Question: I'm beginner in 'ASP.Net'.I'm know developing the small project for searching data from DB.
I use ASP.Net web form and ADO.Net.I would like to show the data list like stackoverflow because I don't want to use 'GridView'.
I've some data fields to show example.
- - - -
Please check out my screen shoot now I use 'Literal' for draft.

so Please point to me what control I should use and that control will attach with 'Pager' for the data list.
Important: Please let me know how to make layout template for the data list (Details)
Thanks
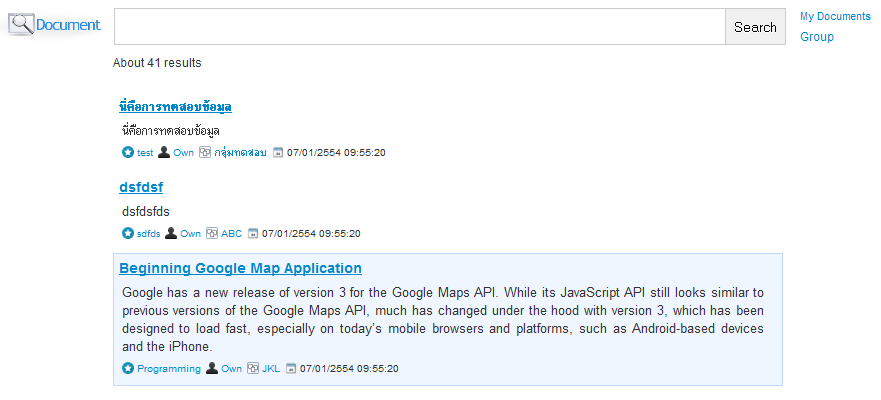
Answer: You could use a Repeater
<URL>
And if you need to page it
<URL>
<URL>